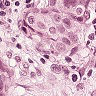
Metastatic tissue present: yes